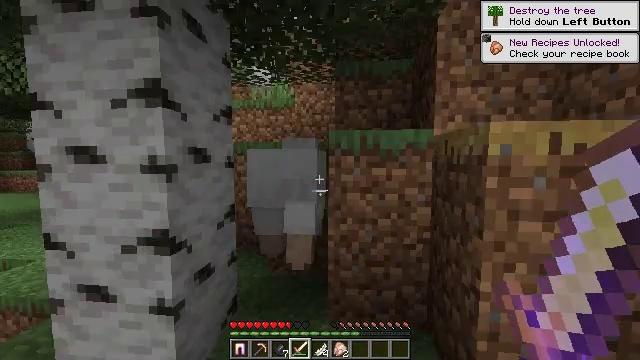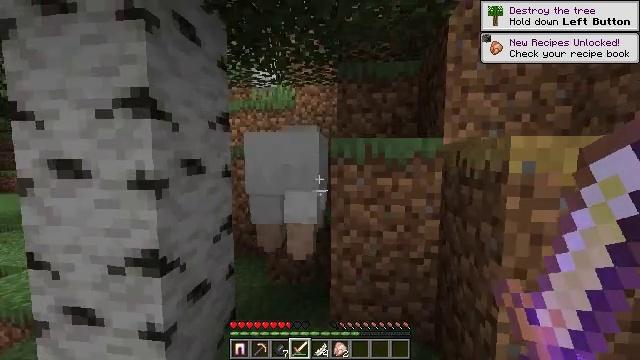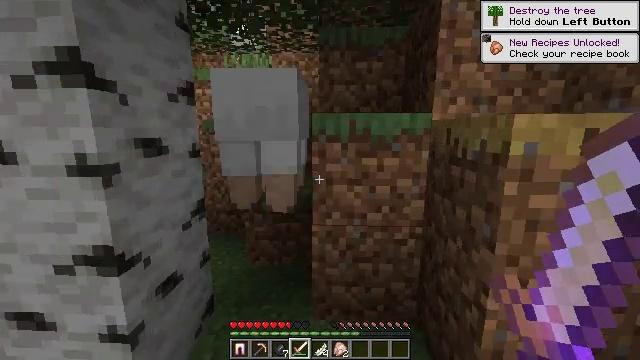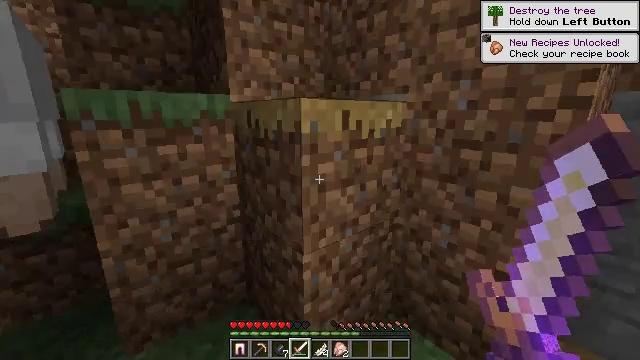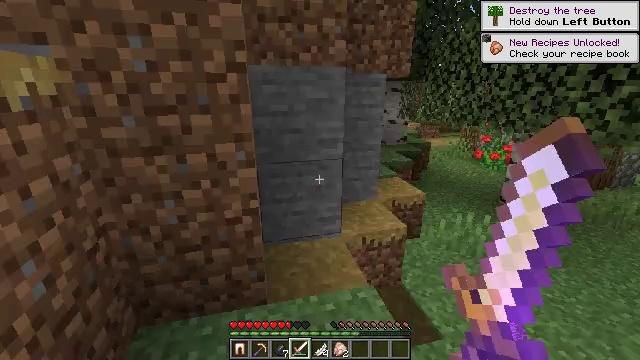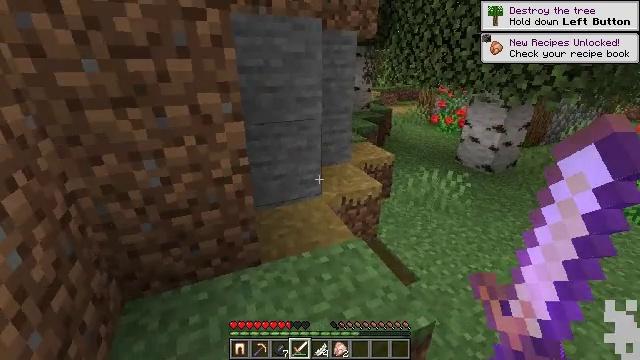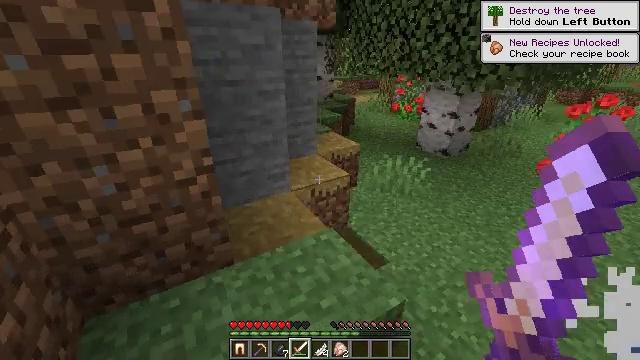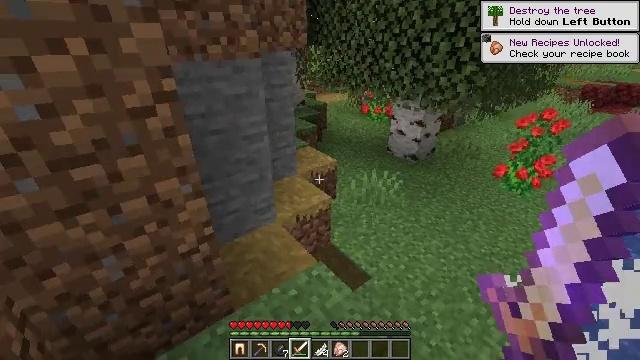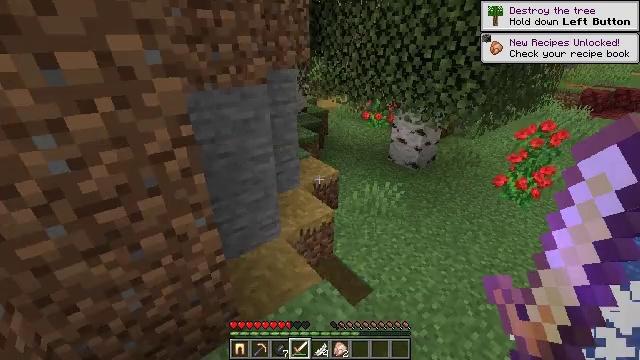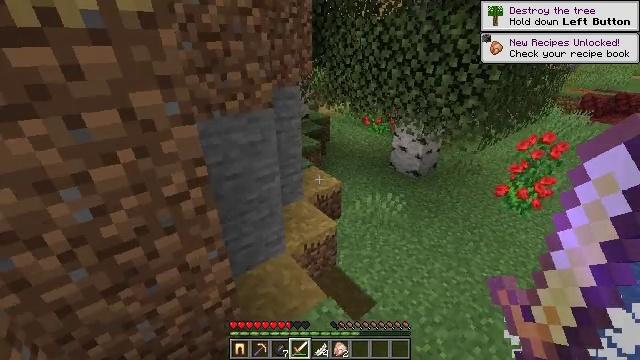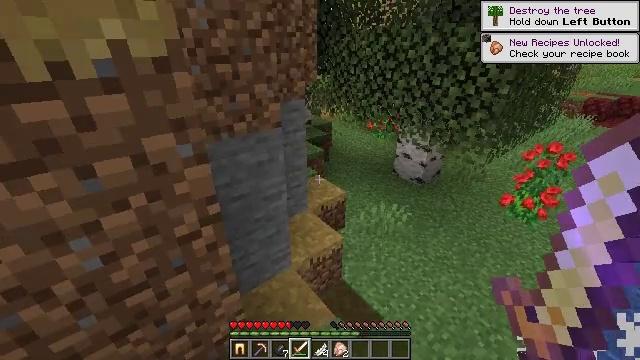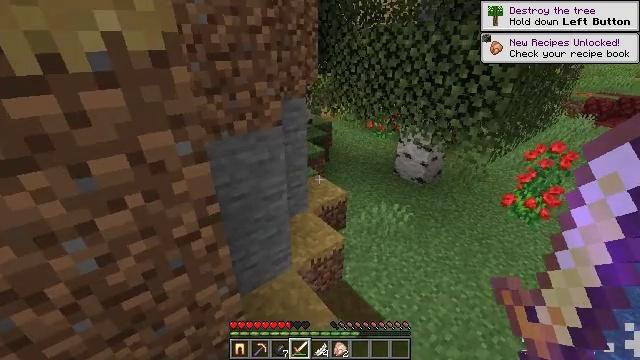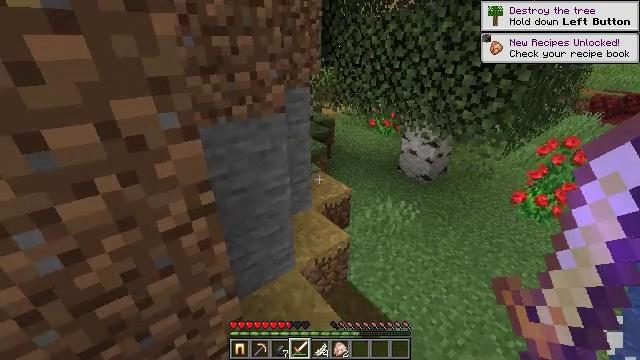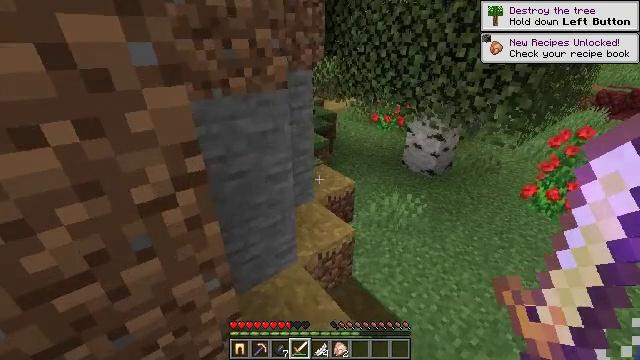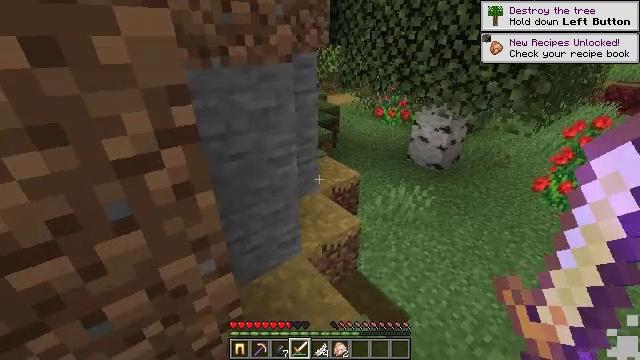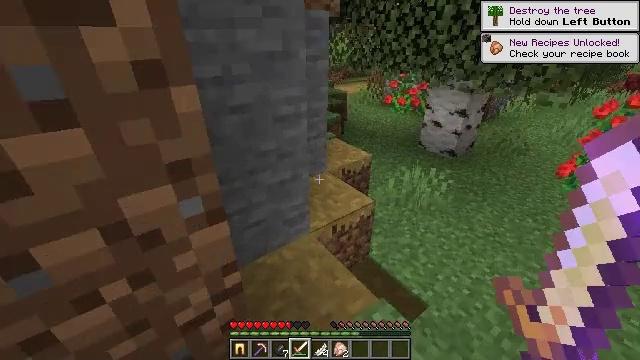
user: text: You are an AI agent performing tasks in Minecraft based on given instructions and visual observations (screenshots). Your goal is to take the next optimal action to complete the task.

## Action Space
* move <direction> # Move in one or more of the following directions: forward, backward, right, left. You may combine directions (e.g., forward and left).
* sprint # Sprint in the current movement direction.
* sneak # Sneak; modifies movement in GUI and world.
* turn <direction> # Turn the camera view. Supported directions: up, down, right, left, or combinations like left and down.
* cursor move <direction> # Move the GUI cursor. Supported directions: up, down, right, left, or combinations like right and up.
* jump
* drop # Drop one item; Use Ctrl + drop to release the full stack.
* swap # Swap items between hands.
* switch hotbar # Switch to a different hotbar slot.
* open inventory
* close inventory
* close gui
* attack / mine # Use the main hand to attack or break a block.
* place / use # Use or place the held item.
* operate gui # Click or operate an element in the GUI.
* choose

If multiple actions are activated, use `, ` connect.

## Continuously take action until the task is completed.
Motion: motion action
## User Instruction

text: Attack the bell to remove it.
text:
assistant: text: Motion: move forward, jump
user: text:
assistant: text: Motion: move forward, turn right and down, jump
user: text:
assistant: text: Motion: move forward, turn right and down, jump
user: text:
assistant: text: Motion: move forward, turn right and down
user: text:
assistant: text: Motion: move forward, turn right and down, jump
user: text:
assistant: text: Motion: move forward, turn right and down, jump
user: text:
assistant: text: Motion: move forward, turn right and down, jump
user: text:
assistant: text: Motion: move forward, jump
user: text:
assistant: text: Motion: move forward, jump
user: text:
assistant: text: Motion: move forward, jump
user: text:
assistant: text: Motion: move forward, jump
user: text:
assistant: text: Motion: move forward, jump
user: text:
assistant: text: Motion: move forward and move left, jump
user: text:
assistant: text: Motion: move forward and move left, jump
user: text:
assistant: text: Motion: move forward and move left, turn left, jump
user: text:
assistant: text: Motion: move forward and move left, turn up, jump
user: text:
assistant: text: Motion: move forward and move left, turn up, jump
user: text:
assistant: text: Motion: move forward and move left, jump
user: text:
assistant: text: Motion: move forward and move left, jump
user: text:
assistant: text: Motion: move forward and move right, turn left, jump
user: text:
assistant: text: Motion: move forward and move right, turn left, jump
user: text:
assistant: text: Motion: move forward and move right, jump
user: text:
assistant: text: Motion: move forward and move right, jump
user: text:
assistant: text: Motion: move forward and move right, jump
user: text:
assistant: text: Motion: move forward and move right
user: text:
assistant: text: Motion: move forward and move right
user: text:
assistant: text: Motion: move forward and move right, turn left and down
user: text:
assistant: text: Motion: move forward and move right, turn left and down
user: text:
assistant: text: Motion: move forward and move right, turn down
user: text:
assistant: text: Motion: move forward and move right